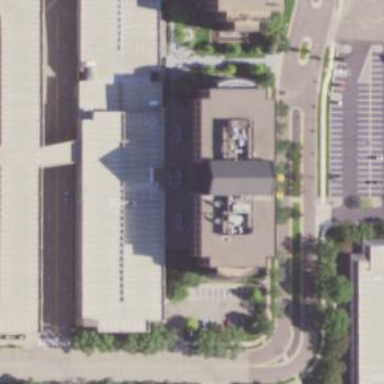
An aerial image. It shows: Office building.